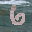
Label: 6